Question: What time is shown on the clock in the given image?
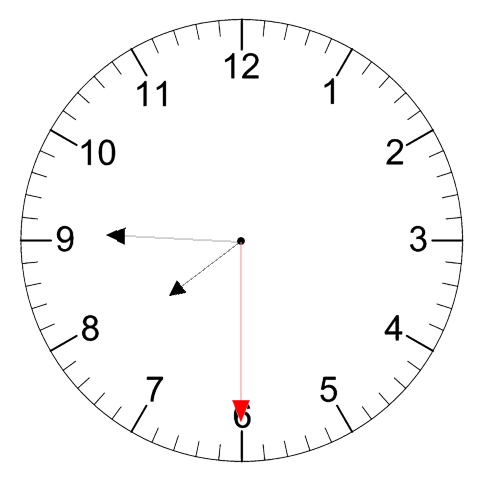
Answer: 07:45:30